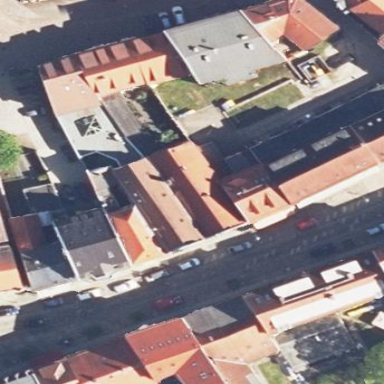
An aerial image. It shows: Building.